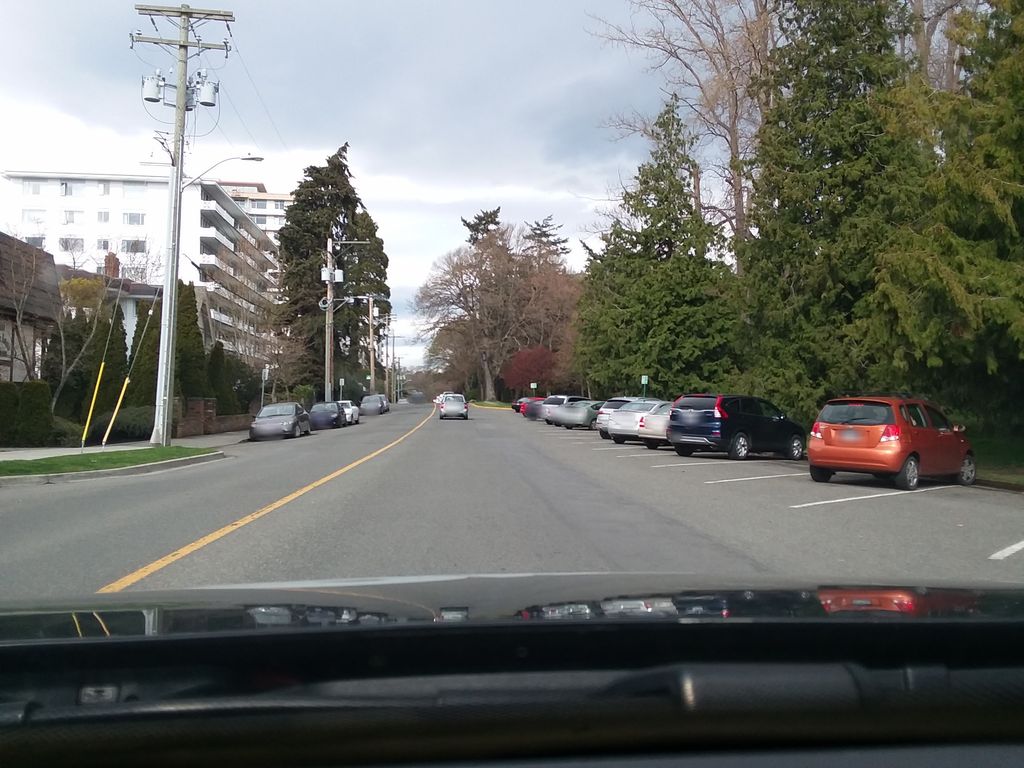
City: victoria